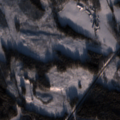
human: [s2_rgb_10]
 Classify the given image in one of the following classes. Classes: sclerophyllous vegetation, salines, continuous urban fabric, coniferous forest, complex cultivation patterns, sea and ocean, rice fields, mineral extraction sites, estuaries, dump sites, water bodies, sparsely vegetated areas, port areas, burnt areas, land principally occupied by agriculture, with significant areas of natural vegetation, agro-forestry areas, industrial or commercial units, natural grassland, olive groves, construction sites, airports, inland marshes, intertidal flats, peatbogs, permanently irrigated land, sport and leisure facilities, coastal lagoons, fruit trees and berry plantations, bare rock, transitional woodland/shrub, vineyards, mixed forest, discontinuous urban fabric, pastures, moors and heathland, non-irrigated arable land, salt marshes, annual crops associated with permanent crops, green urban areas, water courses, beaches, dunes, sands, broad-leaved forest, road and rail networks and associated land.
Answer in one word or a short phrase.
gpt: land principally occupied by agriculture, with significant areas of natural vegetation, coniferous forest, mixed forest, transitional woodland/shrub